Question: I have a simple UICollectionView which I have set with 0 spacing in InterfaceBuilder but when I populate the collection view with cells there is still some spacing. Is there something special and not immediately obvious that I need to do in order to actually see a collectionview cell with 0 spacing beyond setting it to have 0 spacing? Thanks.
EDIT* some code:
'''
- (UICollectionViewCell *)collectionView:(UICollectionView *)cv cellForItemAtIndexPath:(NSIndexPath *)indexPath {
UICollectionViewCell *cell = [cv dequeueReusableCellWithReuseIdentifier:@"Cell" forIndexPath:indexPath];
cell.backgroundColor = [UIColor clearColor];
UILabel *lbl = [[UILabel alloc] initWithFrame:CGRectMake(2, 2, cell.frame.size.width -4, cell.frame.size.height -4)];
lbl.backgroundColor = [UIColor clearColor];
lbl.font = [UIFont boldSystemFontOfSize:20];
lbl.text = [NSString stringWithFormat:@"$%0.0f", [[amountsArray objectAtIndex:indexPath.row] floatValue]];
lbl.textAlignment = NSTextAlignmentCenter;
lbl.layer.borderWidth = 1;
[cell addSubview:lbl];
[lbl release];
return cell;
}
'''

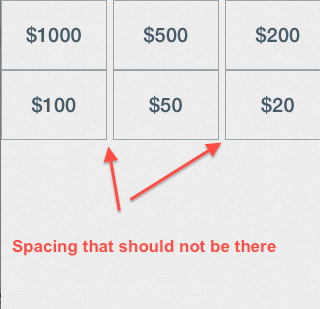
Answer: I solved this issue and got the layout I desired with the following:
'''
- (UICollectionViewCell *)collectionView:(UICollectionView *)cv cellForItemAtIndexPath:(NSIndexPath *)indexPath {
UICollectionViewCell *cell = [cv dequeueReusableCellWithReuseIdentifier:@"Cell" forIndexPath:indexPath];
cell.backgroundColor = [UIColor clearColor];
//clear any contents on the cell
for (UIView *subView in [cell subviews]) {
[subView removeFromSuperview];
}
//Label to put on the cell
UILabel *lbl = [[UILabel alloc] initWithFrame:CGRectMake(2, 2, cell.frame.size.width -4, cell.frame.size.height -4)];
lbl.backgroundColor = [UIColor clearColor];
lbl.textColor = [UIColor colorWithRed:[CPExtras RGBtoPercent:70] green:[CPExtras RGBtoPercent:92] blue:[CPExtras RGBtoPercent:105] alpha:1];
lbl.font = [UIFont boldSystemFontOfSize:20];
lbl.text = @"100";
lbl.textAlignment = NSTextAlignmentCenter;
//Give the cell a border
cell.layer.borderColor = [[UIColor colorWithRed:[CPExtras RGBtoPercent:70] green:[CPExtras RGBtoPercent:92] blue:[CPExtras RGBtoPercent:105] alpha:0.5] CGColor];
cell.layer.borderWidth = 0.5;
[cell addSubview:lbl];
[lbl release];
return cell;
}
'''
In IB I had these measurement settings for the collectionview: